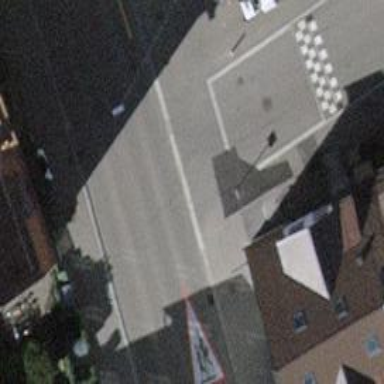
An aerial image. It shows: Unmarked crossing with traffic calming table.